Field crop: maize
Growth stage: 2
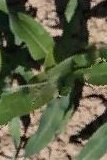
Species: maize